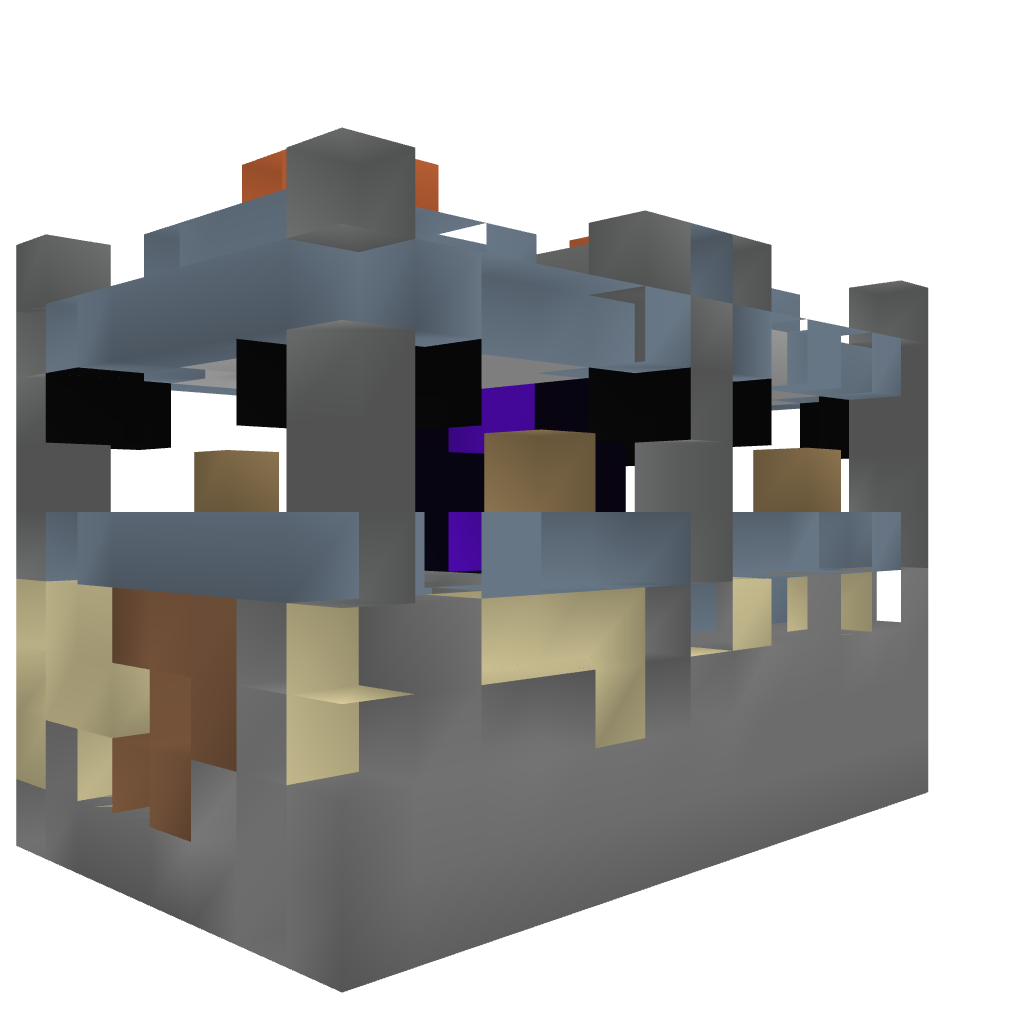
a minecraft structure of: Brick-Locked Nether Portal